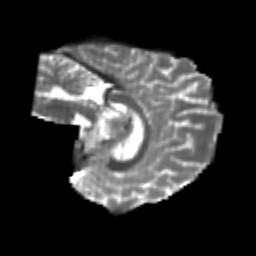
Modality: T2w
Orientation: sagittal
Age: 24
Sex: male
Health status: healthy
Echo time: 0.074 s